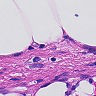
Metastatic tissue present: no